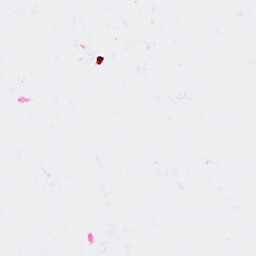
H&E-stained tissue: Breast